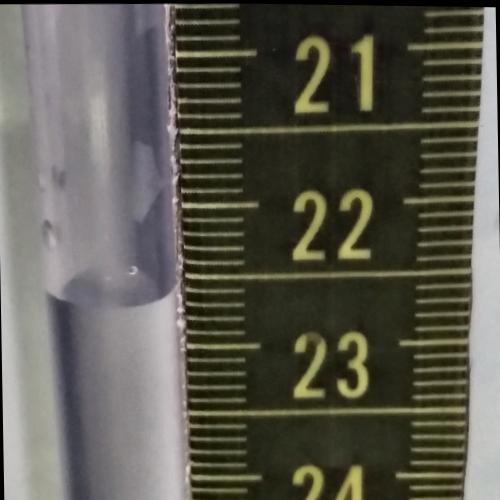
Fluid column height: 22.7 cm